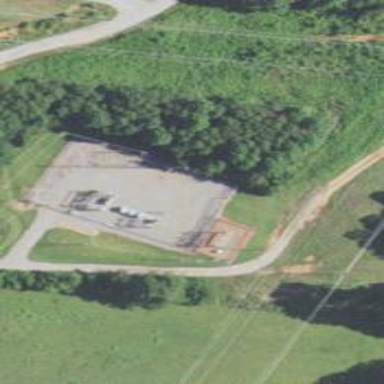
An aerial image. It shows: Distribution level power substation enclosed by fence.